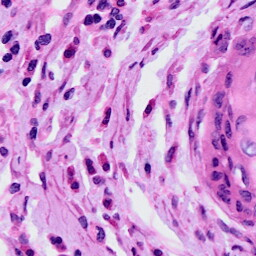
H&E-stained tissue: Cervix